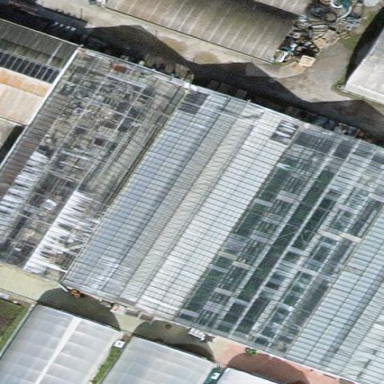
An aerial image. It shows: Greenhouse.